Question: i want to Group Movies in gridview by category. i have C# code and i want to convert it to Visual Basic.
'''
var moviesByCategories = movies.GroupBy(x => x.Category)
.Select(x => new MovieCategory { Title = x.Key, Items = x.ToList() });
'''
i tried the following code but it gives me an error.
'''
Dim query = From film In movies Group film.Title By Category = film.Category Into grpTitle = Group
'''
UPDATE
used converter.telerik.com suggested by Plutonix
'''
Dim moviesByCategories = movies.GroupBy(Function(x) x.Category).<URL> With { _
Key .Title = x.Key, _
Key .Items = x.ToList() _
})
'''
But the code doesn't work gives the following error

My classes
1. MoviePageViewModel
'''
Public Class MoviesPageViewModel
Private _Items As List(Of MovieCategory)
Public Property Items() As List(Of MovieCategory)
Get
Return _Items
End Get
Set(ByVal value As List(Of MovieCategory))
_Items = value
End Set
End Property
Sub New()
Dim movies As List(Of Movie) = New List(Of Movie)
'adding movies to movies list
Dim moviesByCategories = movies.GroupBy(Function(x) x.Category).<URL> With { _
Key .Title = x.Key, _
Key .Items = x.ToList() _
})
Items = moviesByCategories
End Sub
End Class
'''
2.Movie class
'''
Public Class Movie
Private _Title As String
Public Property Title() As String
Get
Return _Title
End Get
Set(ByVal value As String)
_Title = value
End Set
End Property
Private _Subtitle As String
Public Property Subtitle() As String
Get
Return _Subtitle
End Get
Set(ByVal value As String)
_Subtitle = value
End Set
End Property
Private _Image As String
Public Property Image() As String
Get
Return _Image
End Get
Set(ByVal value As String)
_Image = value
End Set
End Property
Private _Category As String
Public Property Category() As String
Get
Return _Category
End Get
Set(ByVal value As String)
_Category = value
End Set
End Property
Sub New(title As String, category As String, subtitle As String, img As String)
_Title = title
_Subtitle = subtitle
_Image = img
_Category = category
End Sub
End Class
'''
1. MovieCategory Public Class MovieCategory
Private _Title As String
Public Property Title() As String
Get
Return _Title
End Get
Set(ByVal value As String)
_Title = value
End Set
End Property
Private _Items As List(Of Movie)
Public Property Items() As List(Of Movie)
Get
Return _Items
End Get
Set(ByVal value As List(Of Movie))
_Items = value
End Set
End Property
End Class
UPDATE now i get this error after using the code provided by Tom
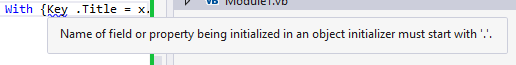
Answer: Query syntax (which i prefer in VB.NET):
'''
Dim query = From movy In movies
Group By category = movy.Category Into MovyCategoryGroup = Group
Select New MovieCategory With {
.Title = category,
.Items = MovyCategoryGroup.ToList()
}
'''
Method syntax:
'''
Dim query = movies.GroupBy(Function(m) m.Category).
Select(Function(g) New MovieCategory With {
.Title = g.Key,
.Items = g.ToList()
})
'''